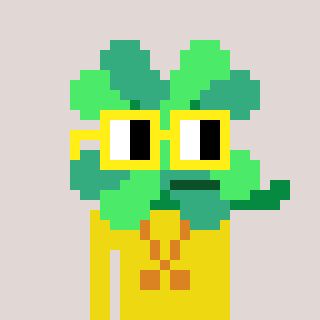
a pixel art character with square yellow glasses, a clover-shaped head and a yellow-colored body on a warm background